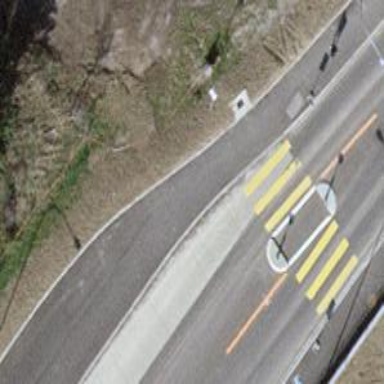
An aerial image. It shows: Asphalt footway with crossing.